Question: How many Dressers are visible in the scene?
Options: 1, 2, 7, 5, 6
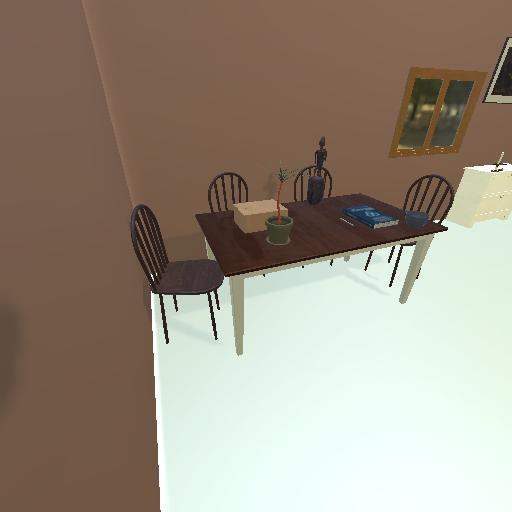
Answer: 1